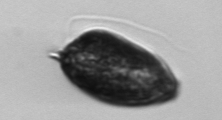
Label: Prorocentrum_micans